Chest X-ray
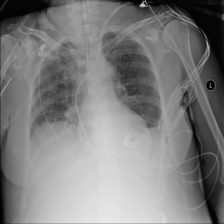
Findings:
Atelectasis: positive
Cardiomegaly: negative
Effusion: positive
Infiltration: negative
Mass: negative
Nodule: negative
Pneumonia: negative
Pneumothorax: negative
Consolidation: negative
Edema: negative
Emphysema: negative
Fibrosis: negative
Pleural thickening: negative
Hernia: negative